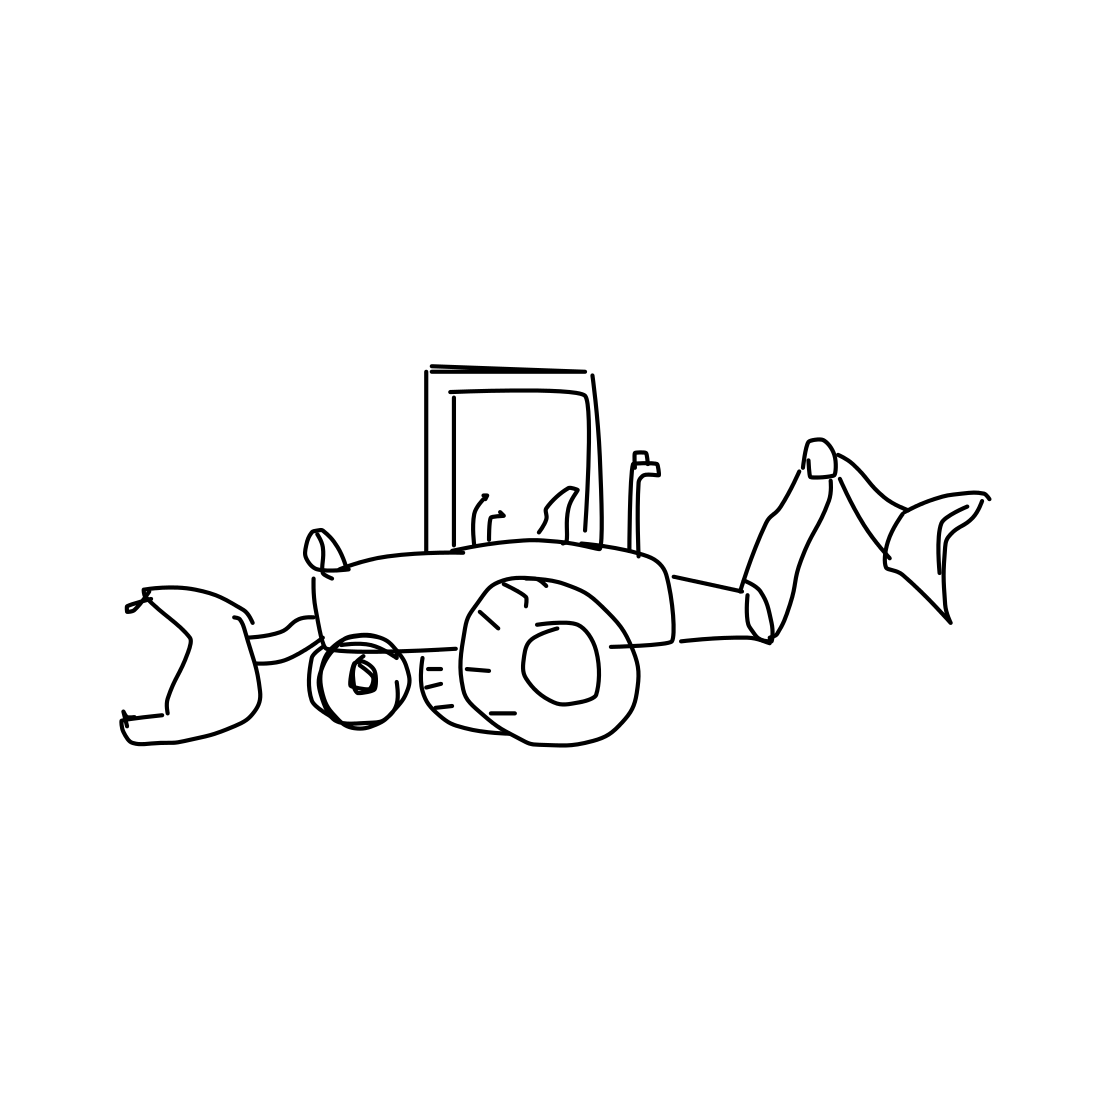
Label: bulldozer